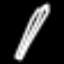
Label: pencil